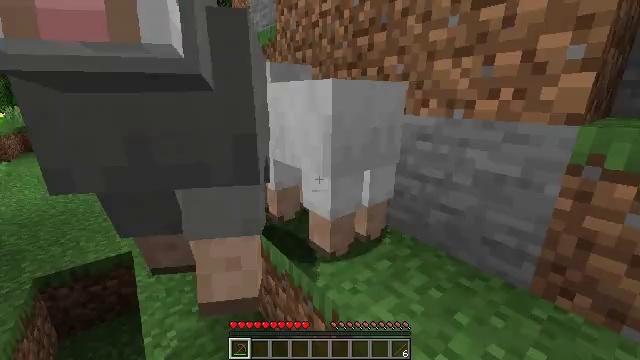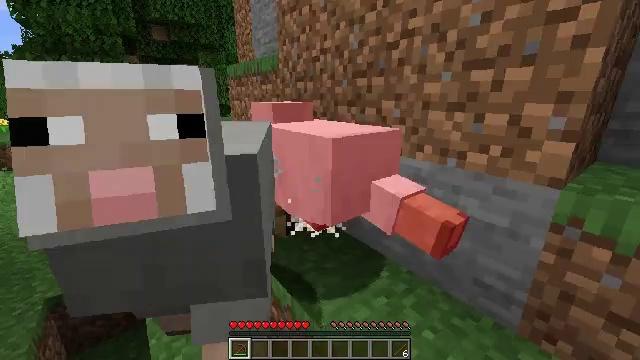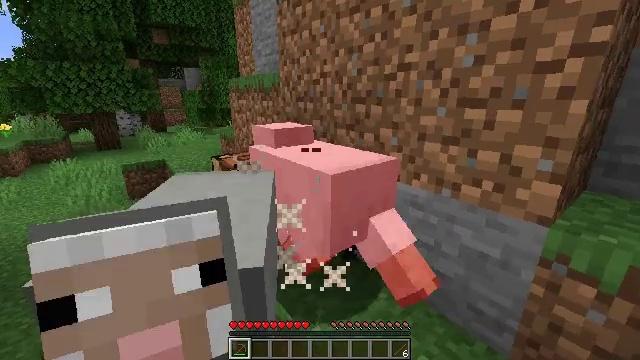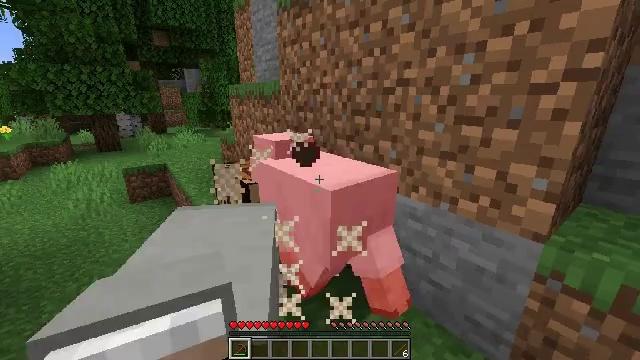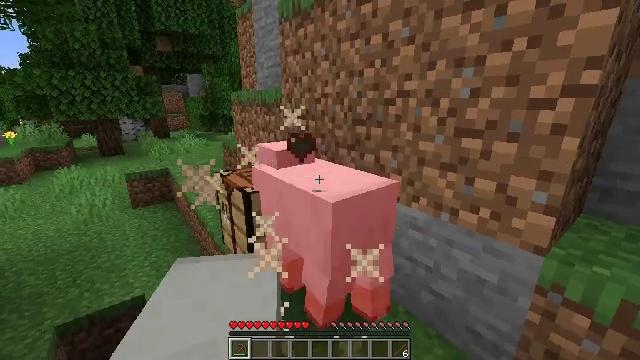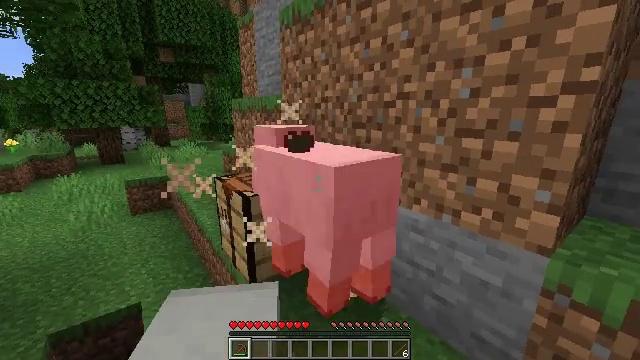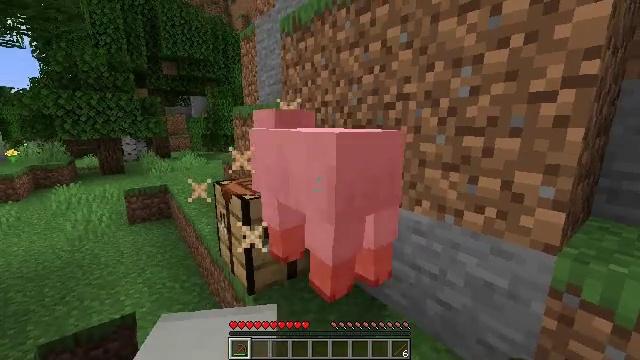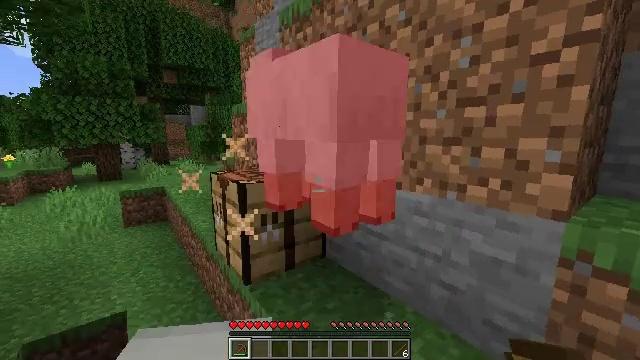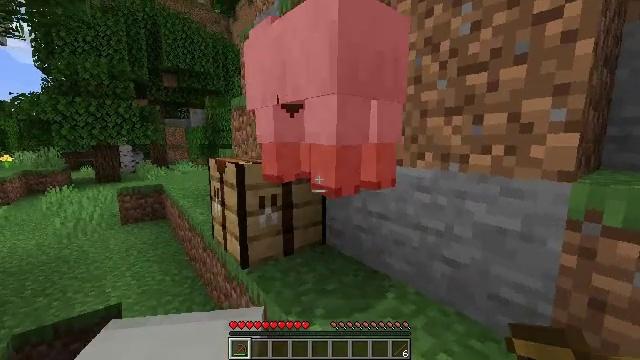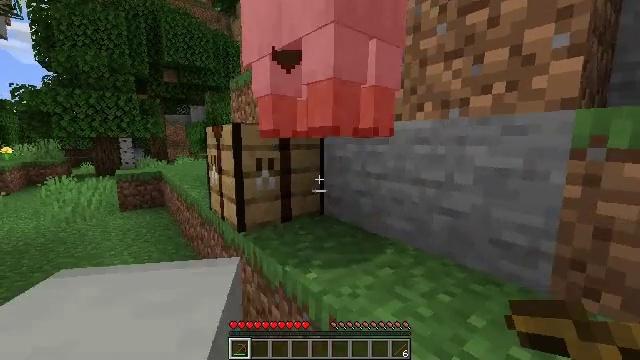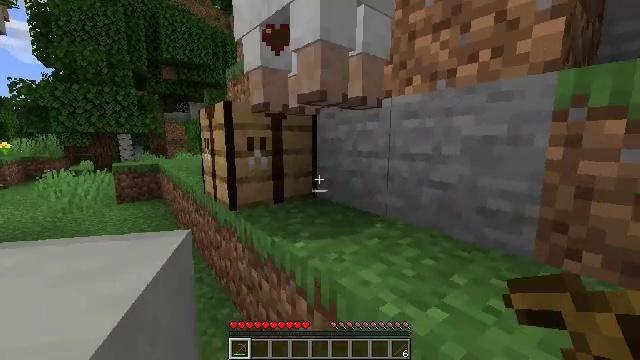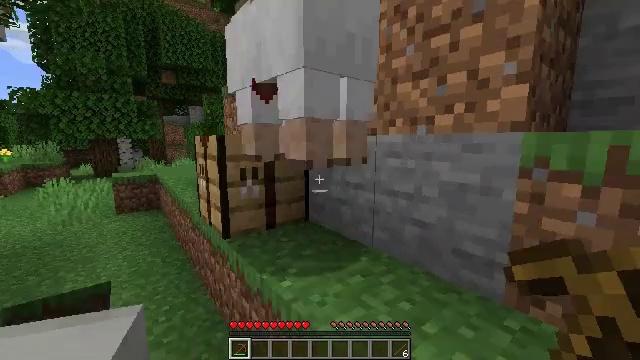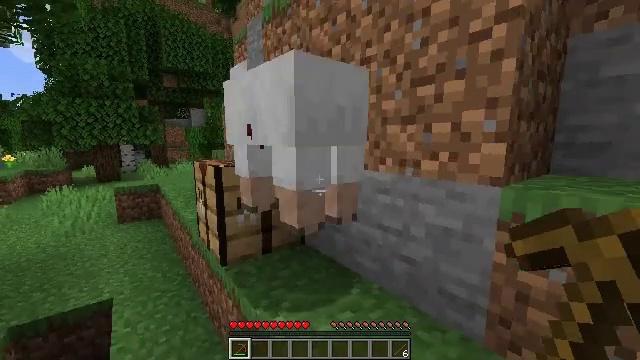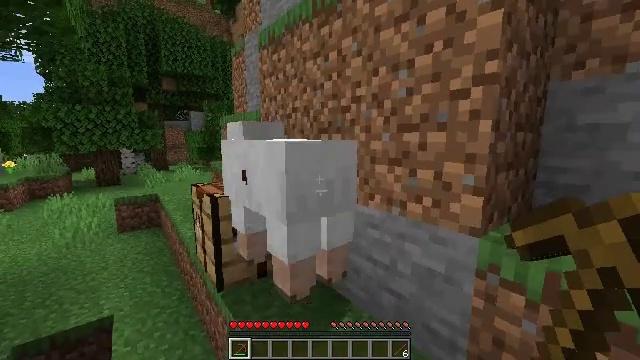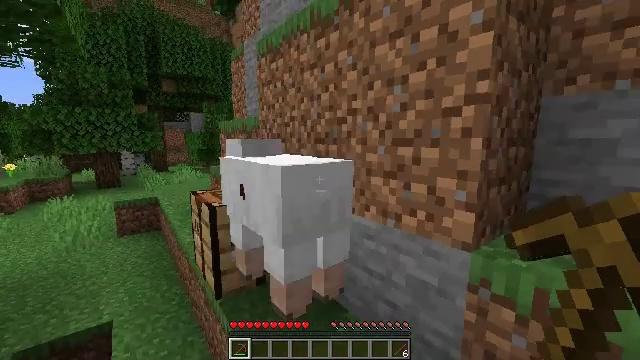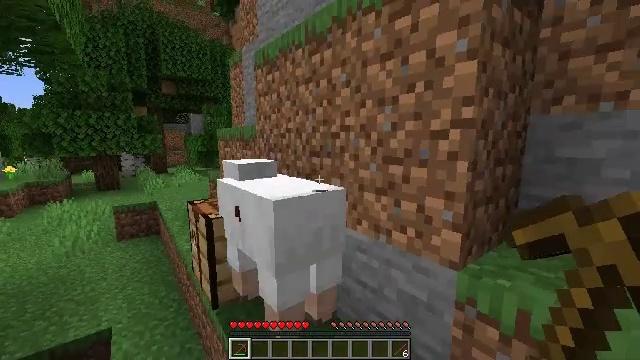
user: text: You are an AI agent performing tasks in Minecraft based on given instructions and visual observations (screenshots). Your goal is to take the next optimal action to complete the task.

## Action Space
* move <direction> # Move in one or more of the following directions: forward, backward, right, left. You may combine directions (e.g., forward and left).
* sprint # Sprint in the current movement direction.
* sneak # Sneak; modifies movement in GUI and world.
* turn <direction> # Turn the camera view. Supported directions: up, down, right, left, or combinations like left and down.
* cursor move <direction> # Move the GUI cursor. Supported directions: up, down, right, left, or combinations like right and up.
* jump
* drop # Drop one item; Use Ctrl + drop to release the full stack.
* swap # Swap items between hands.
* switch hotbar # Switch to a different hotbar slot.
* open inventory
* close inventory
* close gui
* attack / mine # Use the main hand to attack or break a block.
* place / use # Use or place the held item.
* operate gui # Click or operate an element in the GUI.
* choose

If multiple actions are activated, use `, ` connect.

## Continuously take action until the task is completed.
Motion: motion action
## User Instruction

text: Combat the sheep.
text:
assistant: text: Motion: jump
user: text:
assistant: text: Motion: jump
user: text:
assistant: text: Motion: jump
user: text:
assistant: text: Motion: jump
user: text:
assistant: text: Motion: turn up, jump
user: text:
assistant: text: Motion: turn up, jump
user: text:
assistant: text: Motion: turn up, jump
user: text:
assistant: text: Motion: turn up, jump
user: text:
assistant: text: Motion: jump
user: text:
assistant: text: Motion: jump
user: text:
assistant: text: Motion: jump
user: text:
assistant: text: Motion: jump
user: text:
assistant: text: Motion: jump
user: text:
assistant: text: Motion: jump
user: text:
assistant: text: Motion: jump
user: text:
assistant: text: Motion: turn up, jump
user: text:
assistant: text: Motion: jump
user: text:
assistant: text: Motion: jump
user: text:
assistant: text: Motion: turn left and down, attack / mine, jump
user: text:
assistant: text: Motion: turn left and down, attack / mine, jump
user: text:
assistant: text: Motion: turn left, attack / mine, jump
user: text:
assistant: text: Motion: turn left, jump
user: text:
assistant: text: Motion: jump
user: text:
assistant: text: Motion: jump